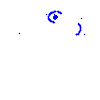
Particle: kaon